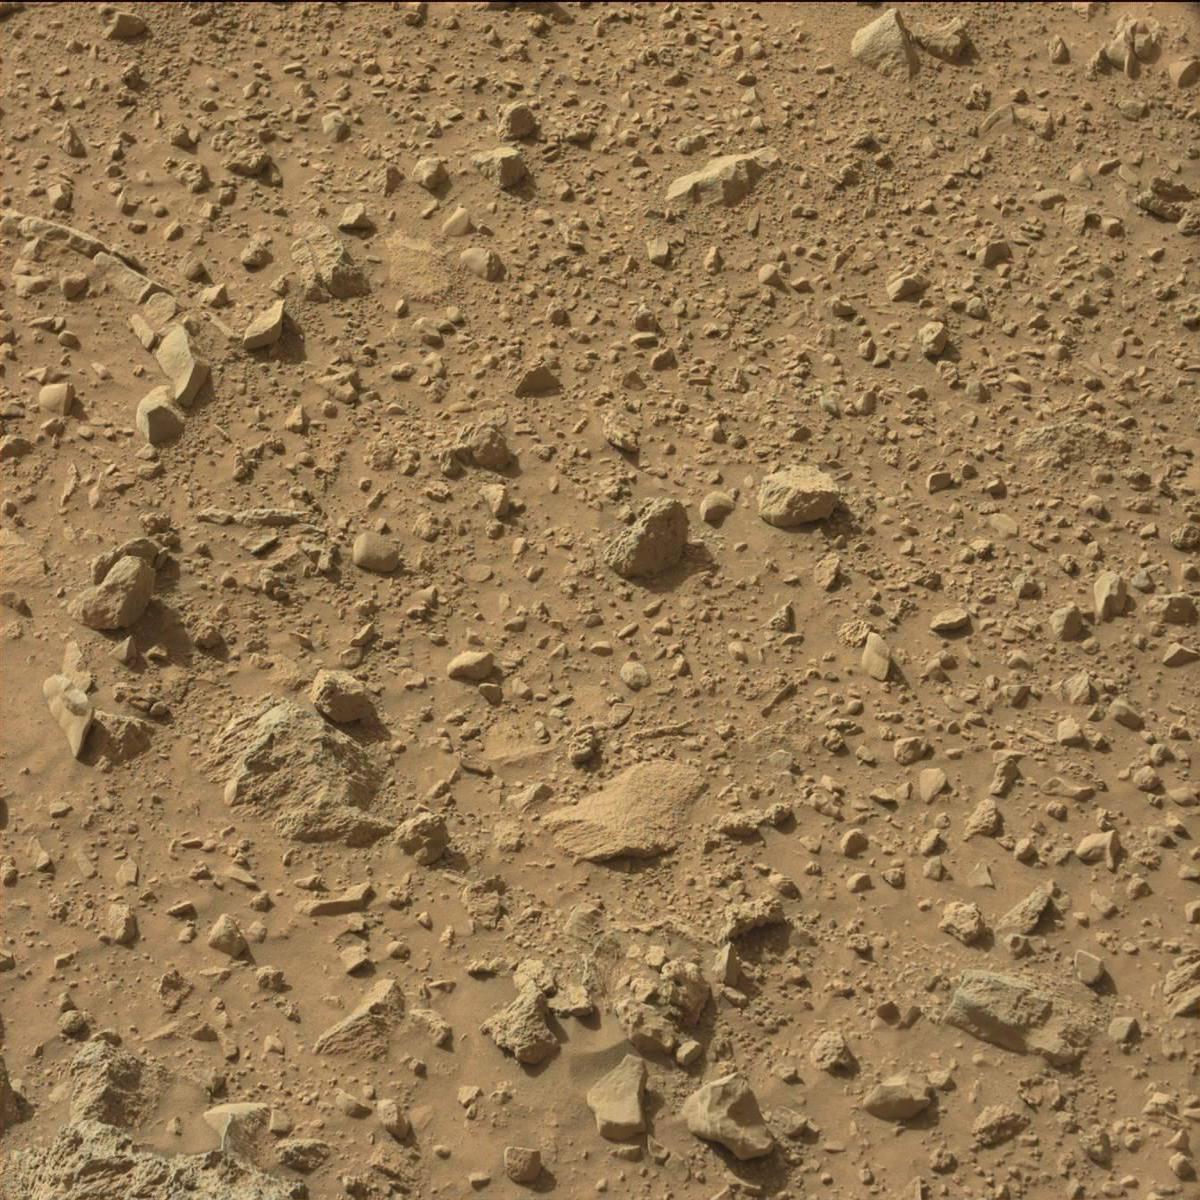
Terrain classes present: Bedrock, Rock, Sand / Soil